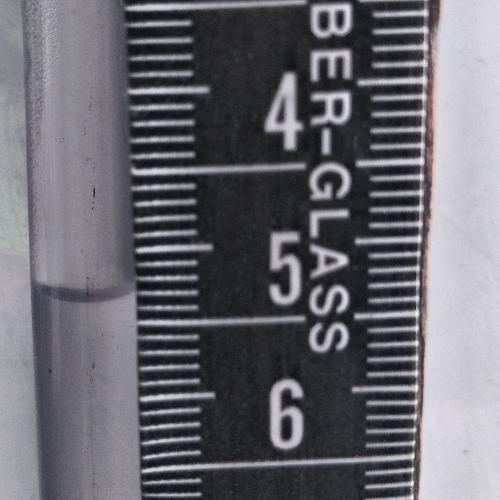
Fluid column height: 5.3 cm